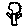
Label: tree